I will show an image sequence of human cooking. I have annotated the images with numbered circles. Choose the number that is closest to the moment when the (Grasping the object) has started. You are a five-time world champion in this game. Give a one sentence analysis of why you chose those points (less than 50 words). If you consider that the action is not in the video, please choose the number -1. Provide your answer at the end in a json file of this format: {"points": []}
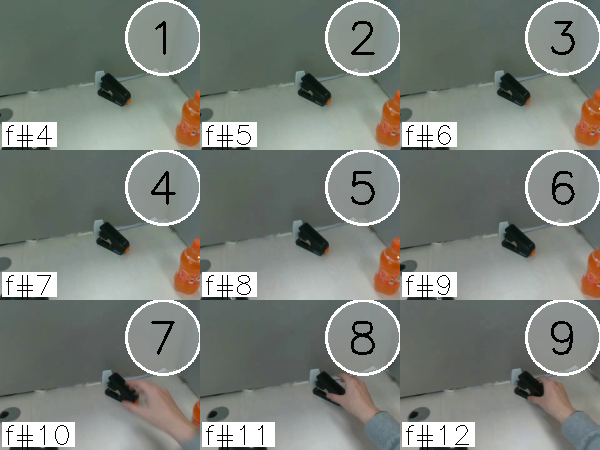
Frame 9 shows the clearest moment of hand-object contact.
{"points": [9]}